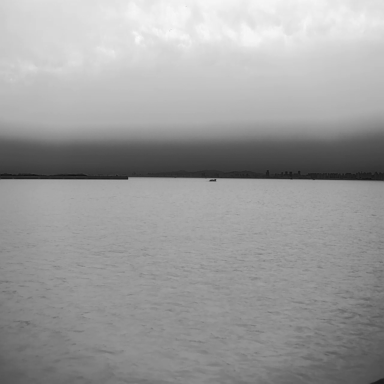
There are four bulk_carriers in the infrared image.